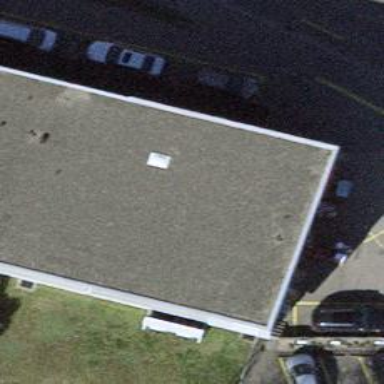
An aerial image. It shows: Supermarket located in building.